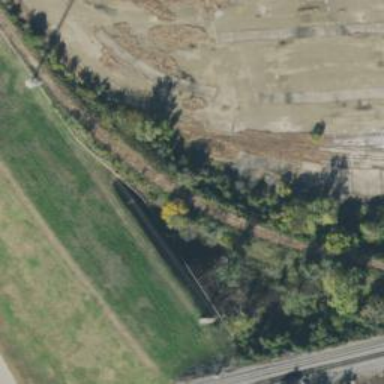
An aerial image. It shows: Abandoned railway.